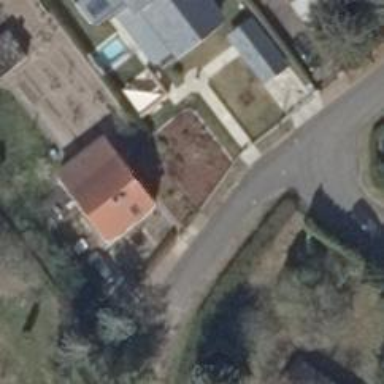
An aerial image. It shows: Smooth asphalt road in residential area.